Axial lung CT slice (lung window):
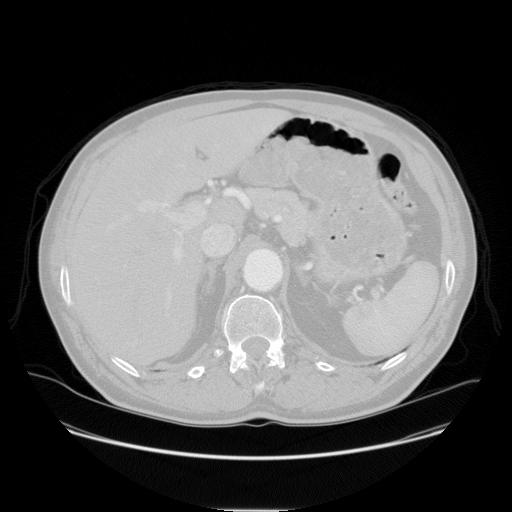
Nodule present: no